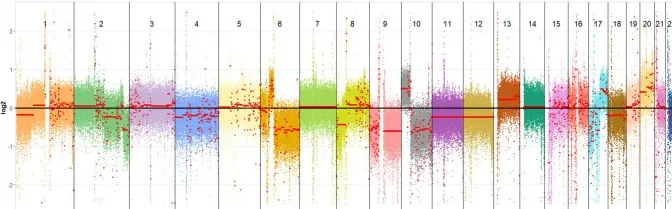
Genomic analysis of the blood and tumor samples. Results of the copy number variations analysis for all autosomal chromosomes: blood, and . Tumor sample using long reads data , respectively.
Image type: chart (chart)